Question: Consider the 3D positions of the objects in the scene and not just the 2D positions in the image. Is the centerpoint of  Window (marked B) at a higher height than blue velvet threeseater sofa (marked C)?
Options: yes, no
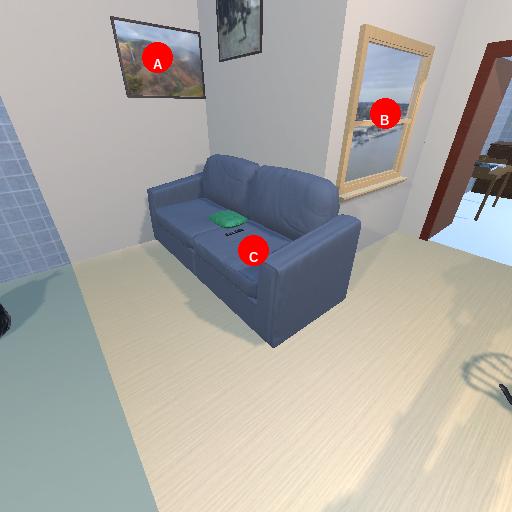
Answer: yes